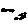
Label: square